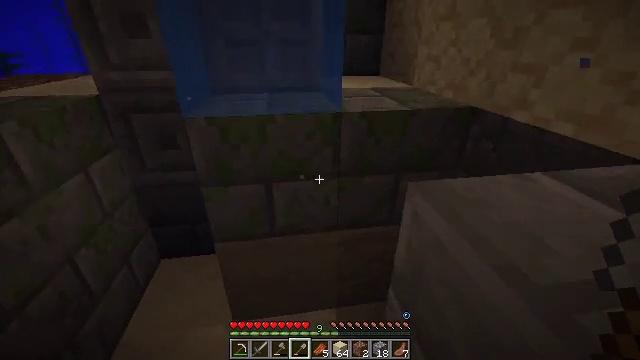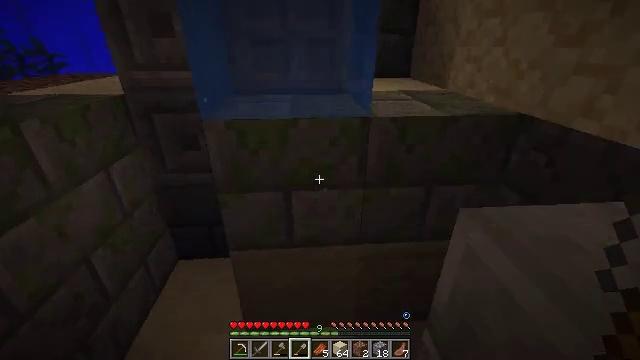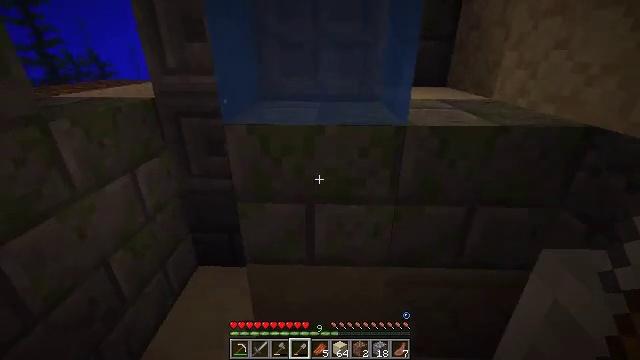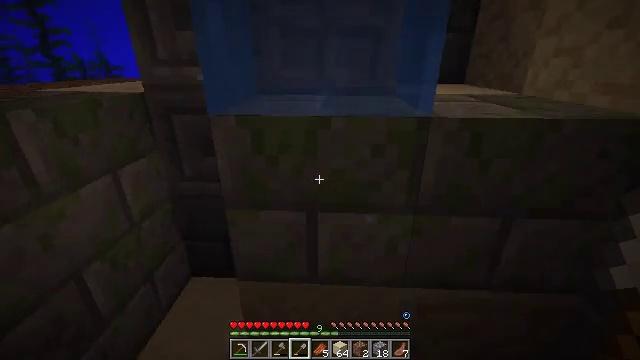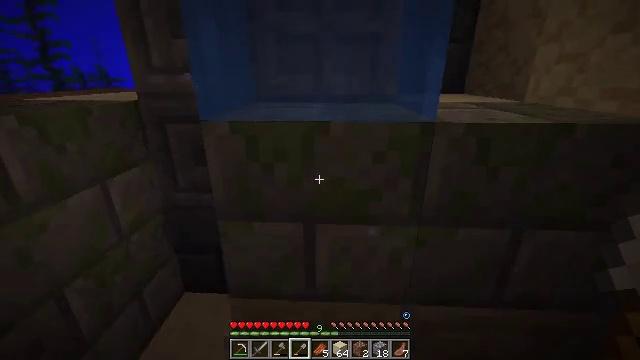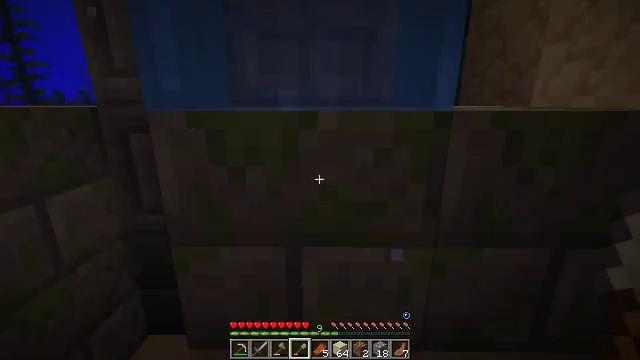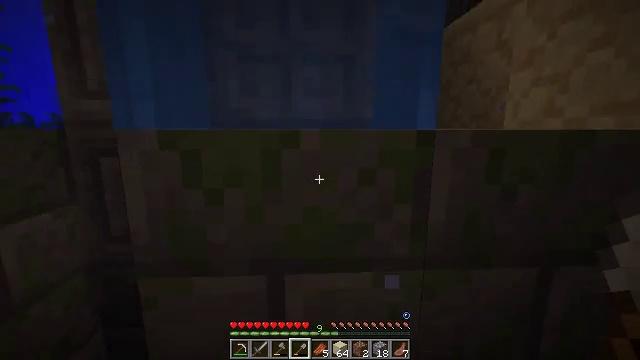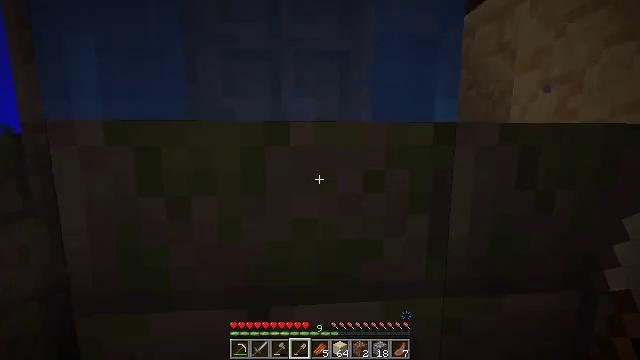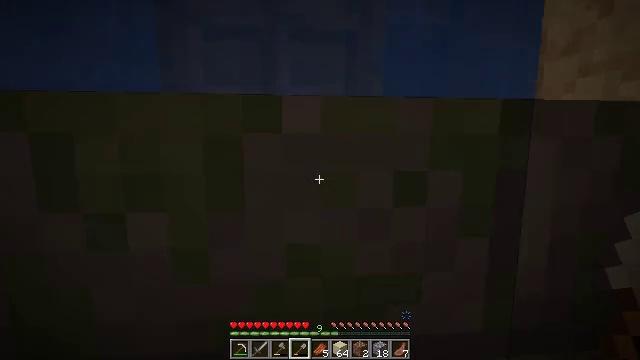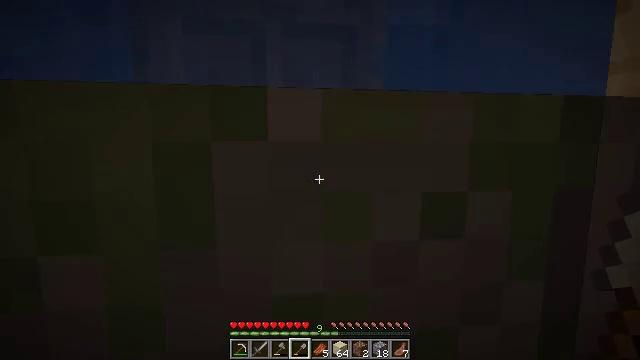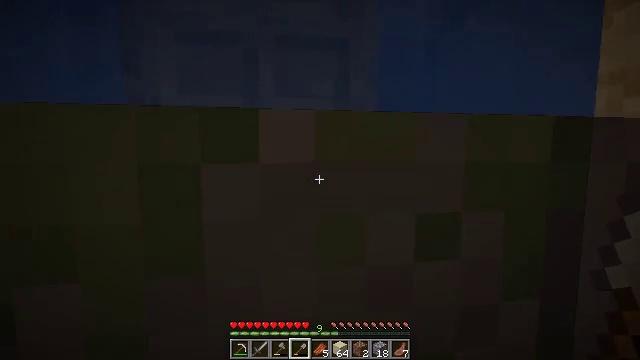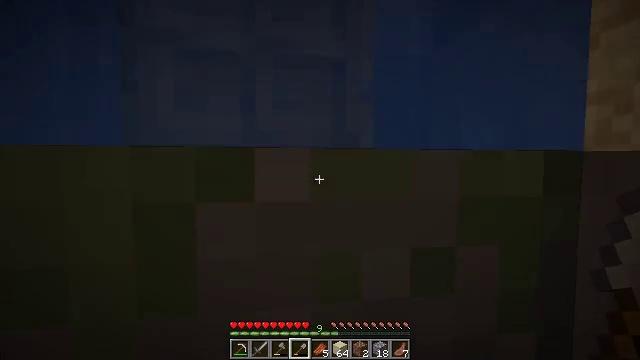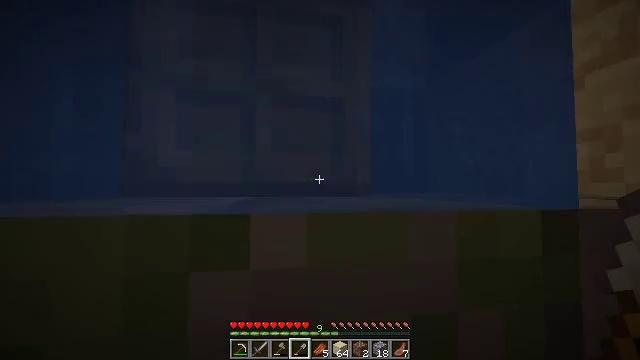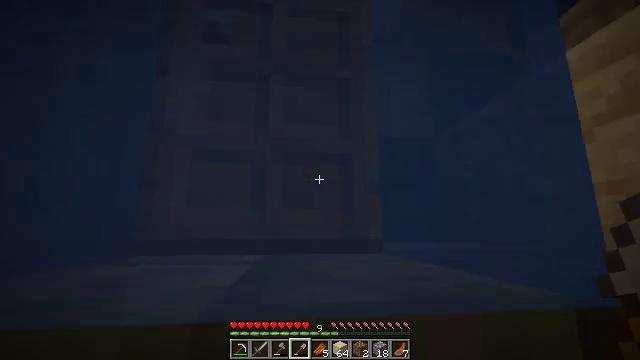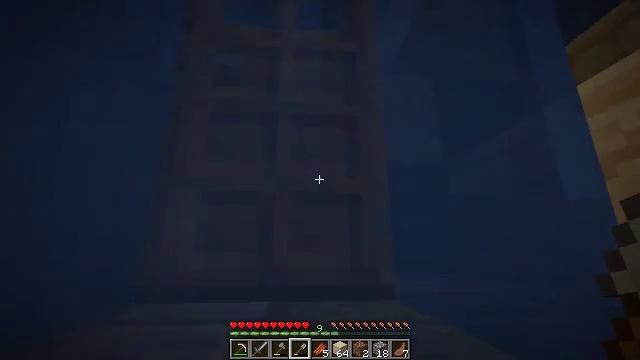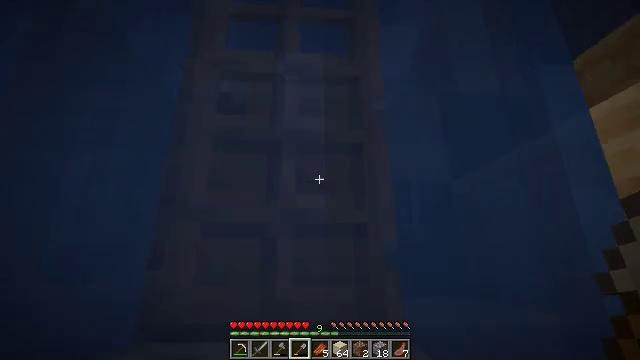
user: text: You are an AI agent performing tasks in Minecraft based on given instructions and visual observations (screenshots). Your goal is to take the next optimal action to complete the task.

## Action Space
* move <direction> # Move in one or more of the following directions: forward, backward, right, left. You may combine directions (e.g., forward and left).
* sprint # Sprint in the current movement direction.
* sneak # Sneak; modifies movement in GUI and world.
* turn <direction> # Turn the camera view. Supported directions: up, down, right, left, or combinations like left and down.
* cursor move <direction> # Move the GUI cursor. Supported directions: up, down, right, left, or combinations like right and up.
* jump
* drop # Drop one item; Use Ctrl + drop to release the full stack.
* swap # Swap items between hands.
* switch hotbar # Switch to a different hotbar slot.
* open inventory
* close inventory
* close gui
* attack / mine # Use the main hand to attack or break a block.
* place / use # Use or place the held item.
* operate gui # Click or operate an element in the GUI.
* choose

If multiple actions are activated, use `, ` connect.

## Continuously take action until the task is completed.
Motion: motion action
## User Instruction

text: Break the sand block.
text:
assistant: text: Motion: move forward, sprint, turn left
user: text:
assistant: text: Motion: move forward, sprint, turn left and up
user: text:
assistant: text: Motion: move forward, sprint, turn left and up
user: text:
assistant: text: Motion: move forward, sprint, turn up
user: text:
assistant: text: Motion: move forward, sprint, turn right and up
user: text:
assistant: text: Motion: move forward, sprint, turn right and up, jump
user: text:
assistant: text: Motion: move forward, sprint, turn right and up, jump
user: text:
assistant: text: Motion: move forward, sprint, jump
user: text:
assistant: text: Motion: move forward, sprint, turn right, jump
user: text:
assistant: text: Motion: move forward, sprint, turn right and up, jump
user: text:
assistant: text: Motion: move forward, sprint, turn up, jump
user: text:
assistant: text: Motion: move forward, sprint, turn up, jump
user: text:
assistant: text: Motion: move forward, sprint, turn left and up, jump
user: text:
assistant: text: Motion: move forward, sprint, turn left and up, jump
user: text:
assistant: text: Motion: move forward, sprint, turn left and up, jump
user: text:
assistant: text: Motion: move forward, sprint, turn left and up, jump
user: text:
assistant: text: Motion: move forward, sprint, turn left, jump
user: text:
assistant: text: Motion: move forward, sprint, turn left, jump
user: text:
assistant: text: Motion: move forward, sprint, turn left and down, jump
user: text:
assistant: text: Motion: move forward, sprint, turn down, jump
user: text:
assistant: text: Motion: move forward, sprint, turn down
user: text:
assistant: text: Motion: move forward, turn down
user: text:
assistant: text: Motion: move forward
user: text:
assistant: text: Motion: move forward, turn left and down
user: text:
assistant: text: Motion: move forward, turn left and down
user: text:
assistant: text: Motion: move forward, turn left and down
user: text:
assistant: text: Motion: turn left and down
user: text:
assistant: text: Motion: turn left and down
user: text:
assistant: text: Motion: turn left and down
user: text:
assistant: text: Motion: turn left and down